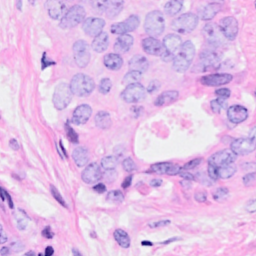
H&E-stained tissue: Breast